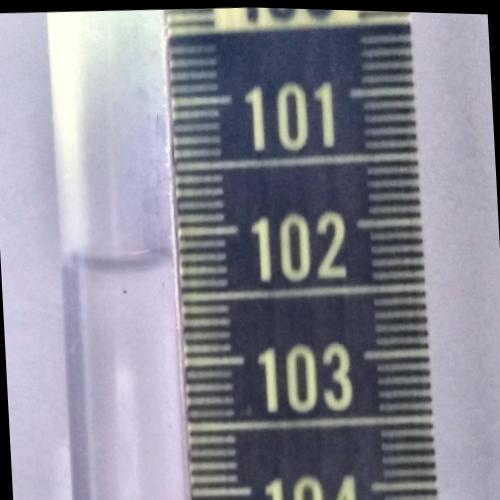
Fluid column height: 102.2 cm